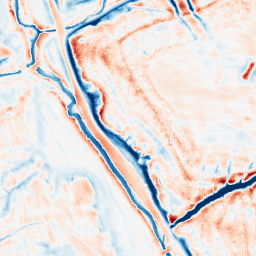
Category: edge_preserving
Decomposition family: bilateral
Decomposition parameters: d: 21
sigma_color: 100
sigma_space: 50
Upsampling method: fft_zeropad
Upsampling parameters: scale: 4
Upsampling scale: 4